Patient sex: M
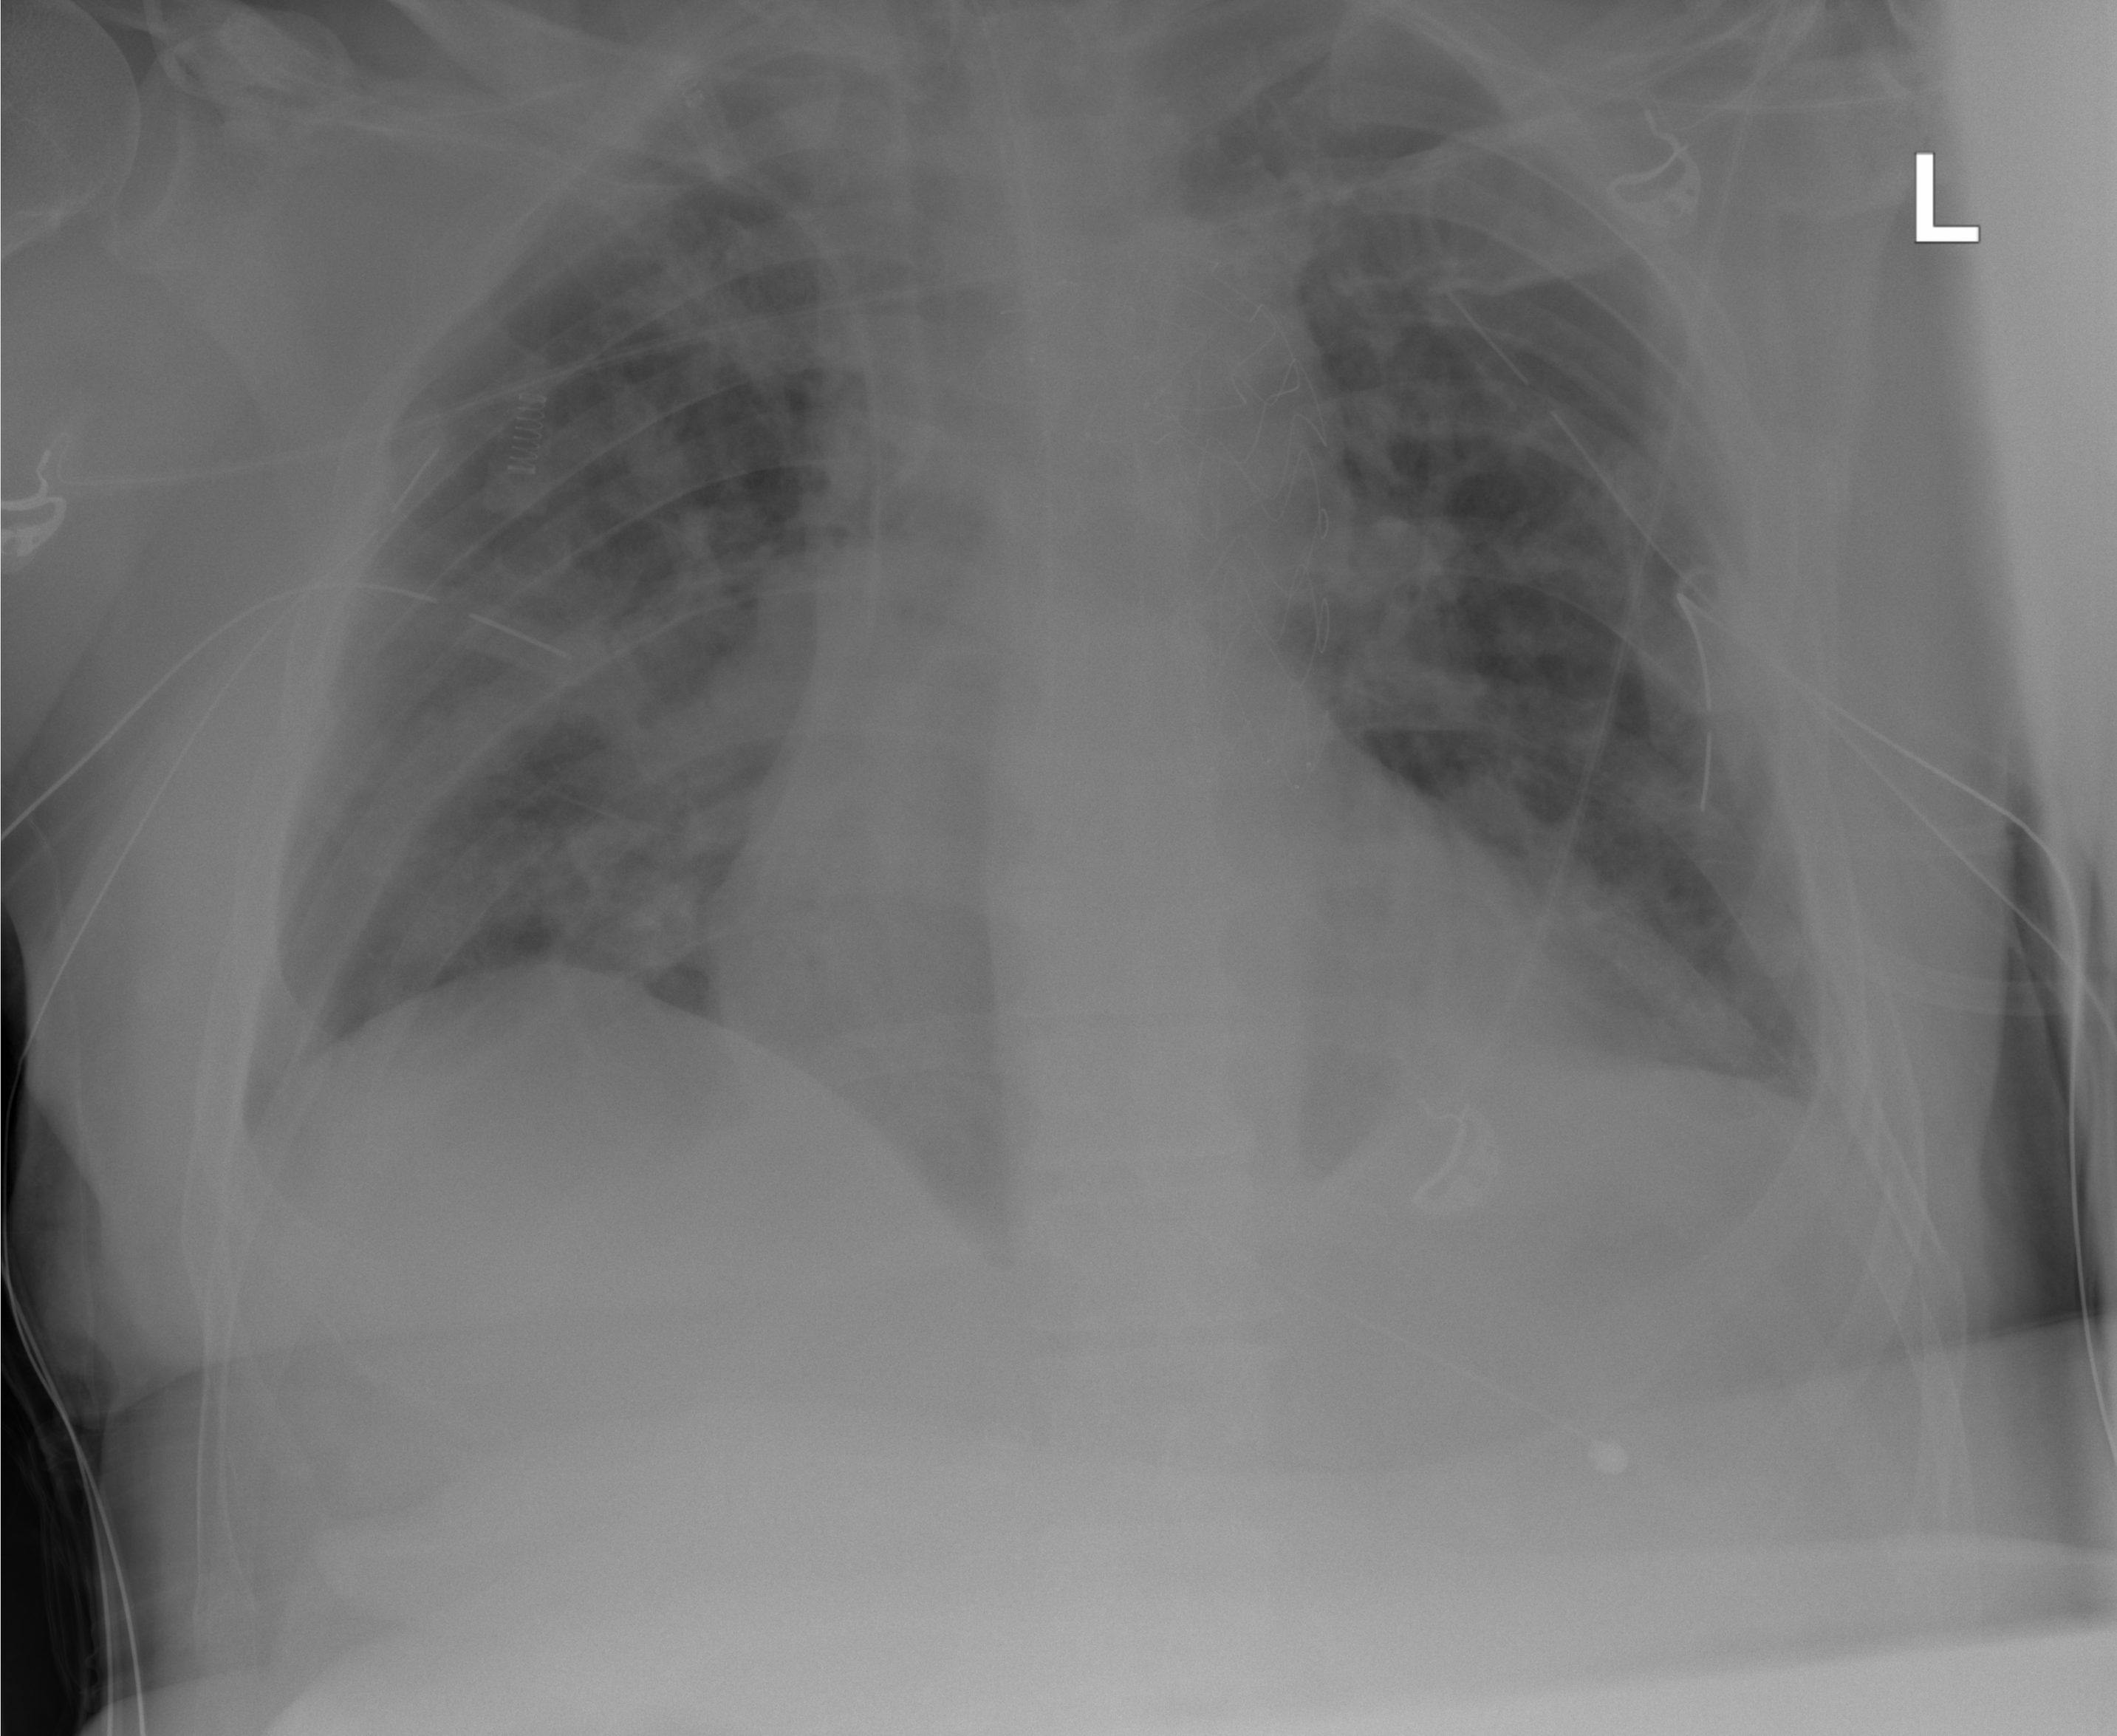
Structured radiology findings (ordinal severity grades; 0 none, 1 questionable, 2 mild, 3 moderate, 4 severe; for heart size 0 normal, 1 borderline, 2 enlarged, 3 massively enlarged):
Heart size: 0
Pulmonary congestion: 2
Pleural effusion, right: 0
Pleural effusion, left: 1
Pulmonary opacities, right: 2
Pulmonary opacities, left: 2
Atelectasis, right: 2
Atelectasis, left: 2